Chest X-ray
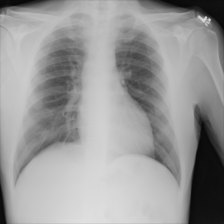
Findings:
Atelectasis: negative
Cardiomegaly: negative
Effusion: negative
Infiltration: negative
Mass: negative
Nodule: negative
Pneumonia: negative
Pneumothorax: negative
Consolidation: negative
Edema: negative
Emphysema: negative
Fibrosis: negative
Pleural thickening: negative
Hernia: negative